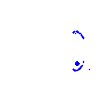
Particle: kaon